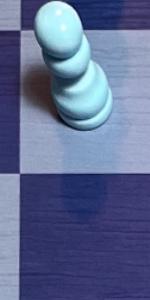
Label: Empty